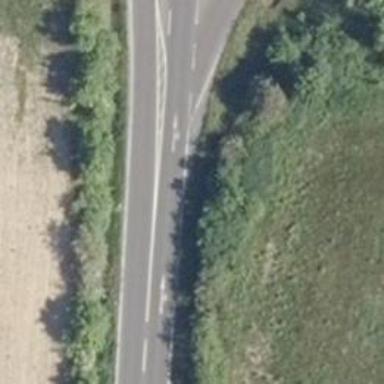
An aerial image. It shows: Secondary road with asphalt surface.